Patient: sex M, age 35
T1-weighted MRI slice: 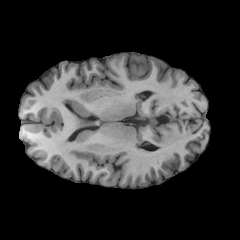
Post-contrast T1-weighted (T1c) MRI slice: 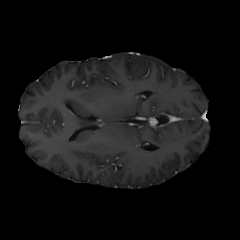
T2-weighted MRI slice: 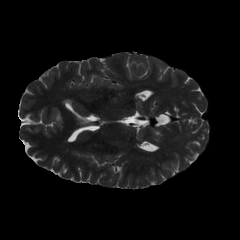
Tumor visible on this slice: yes
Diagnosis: Astrocytoma, IDH-mutant
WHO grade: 3